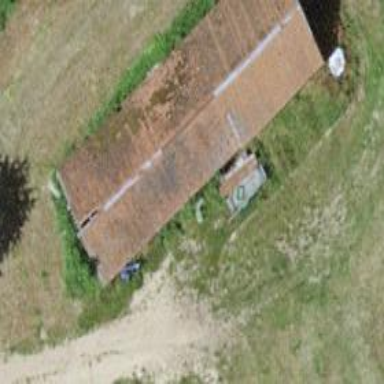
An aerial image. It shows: Barn.